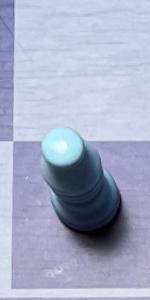
Label: Bishop_White